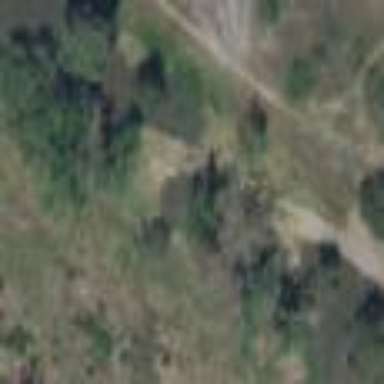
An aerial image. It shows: Mixed forest with various types of leaves.